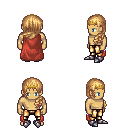
a pixel art fantasy rpg character, male body template, human, tanned skin, maroon cape, gold greaves, light blonde left-swept hairstyle, gold tiara, metal boots, four views (front, back, left, right), 2x2 character sprite sheet, small pixel art, hard edges, no anti-aliasing